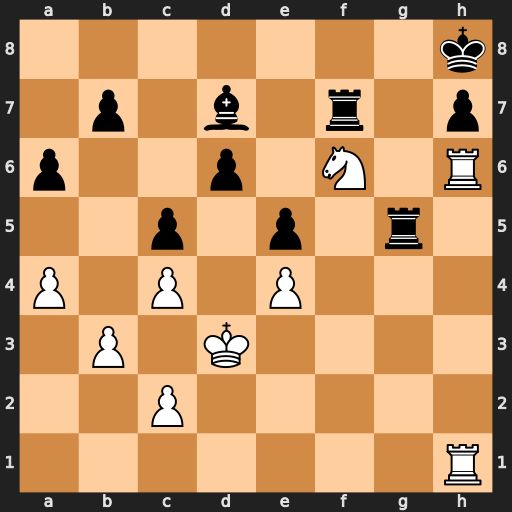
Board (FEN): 7k/1p1b1r1p/p2p1N1R/2p1p1r1/P1P1P3/1P1K4/2P5/7R
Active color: w
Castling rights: -
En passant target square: -
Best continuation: Rxh7+ Rxh7 Rxh7#